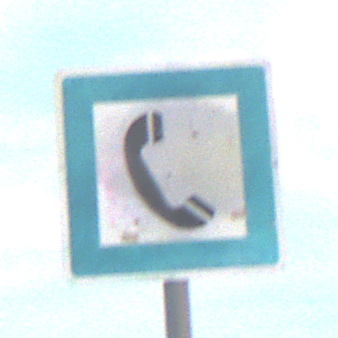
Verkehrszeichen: Fernsprecher
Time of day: SunriseSunset
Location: Outdoor (Nature)
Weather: PartlyCloudy
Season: NotSpecified
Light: Natural